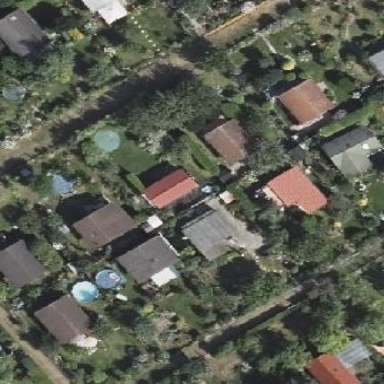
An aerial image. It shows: Plot within allotments.